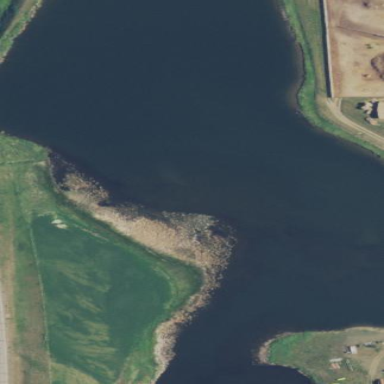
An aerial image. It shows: Reservoir.